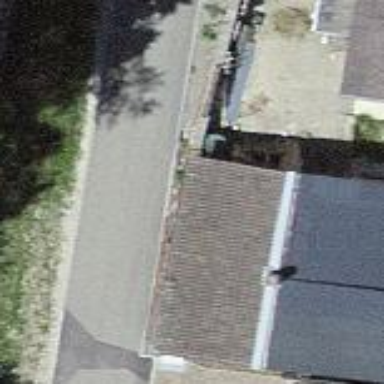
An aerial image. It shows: Residential building.